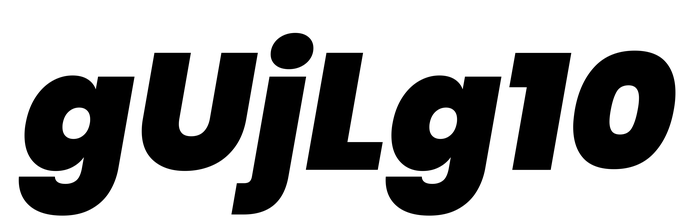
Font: Poppins-BlackItalic